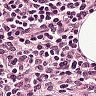
Metastatic tissue present: no